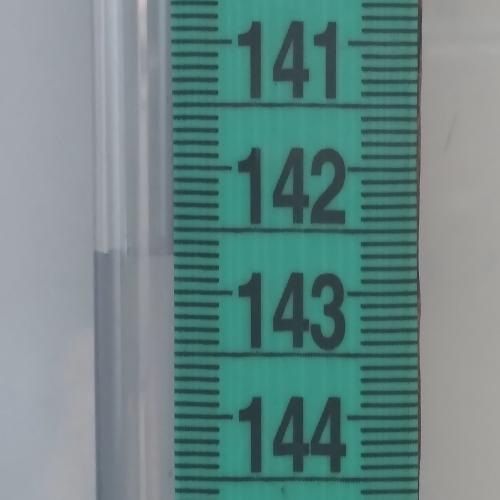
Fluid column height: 142.7 cm